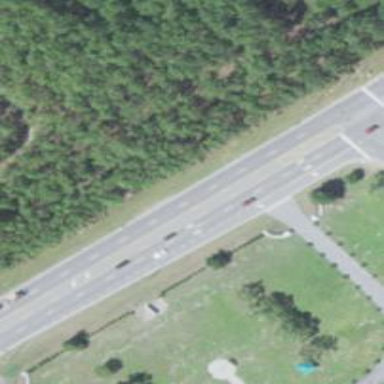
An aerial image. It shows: Asphalt trunk highway.